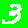
Digit: 3